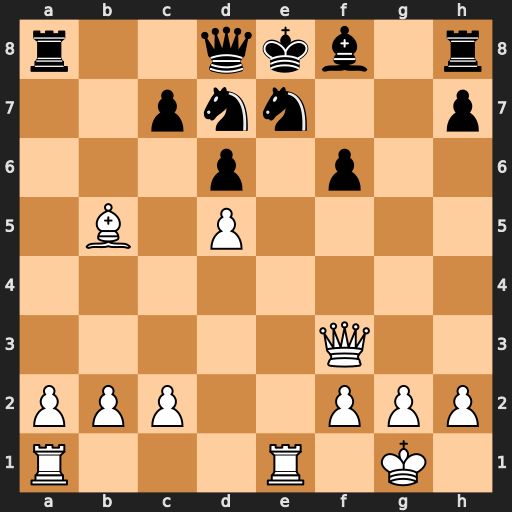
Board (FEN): r2qkb1r/2pnn2p/3p1p2/1B1P4/8/5Q2/PPP2PPP/R3R1K1
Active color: w
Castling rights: kq
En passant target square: -
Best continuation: Qh5#